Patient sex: M
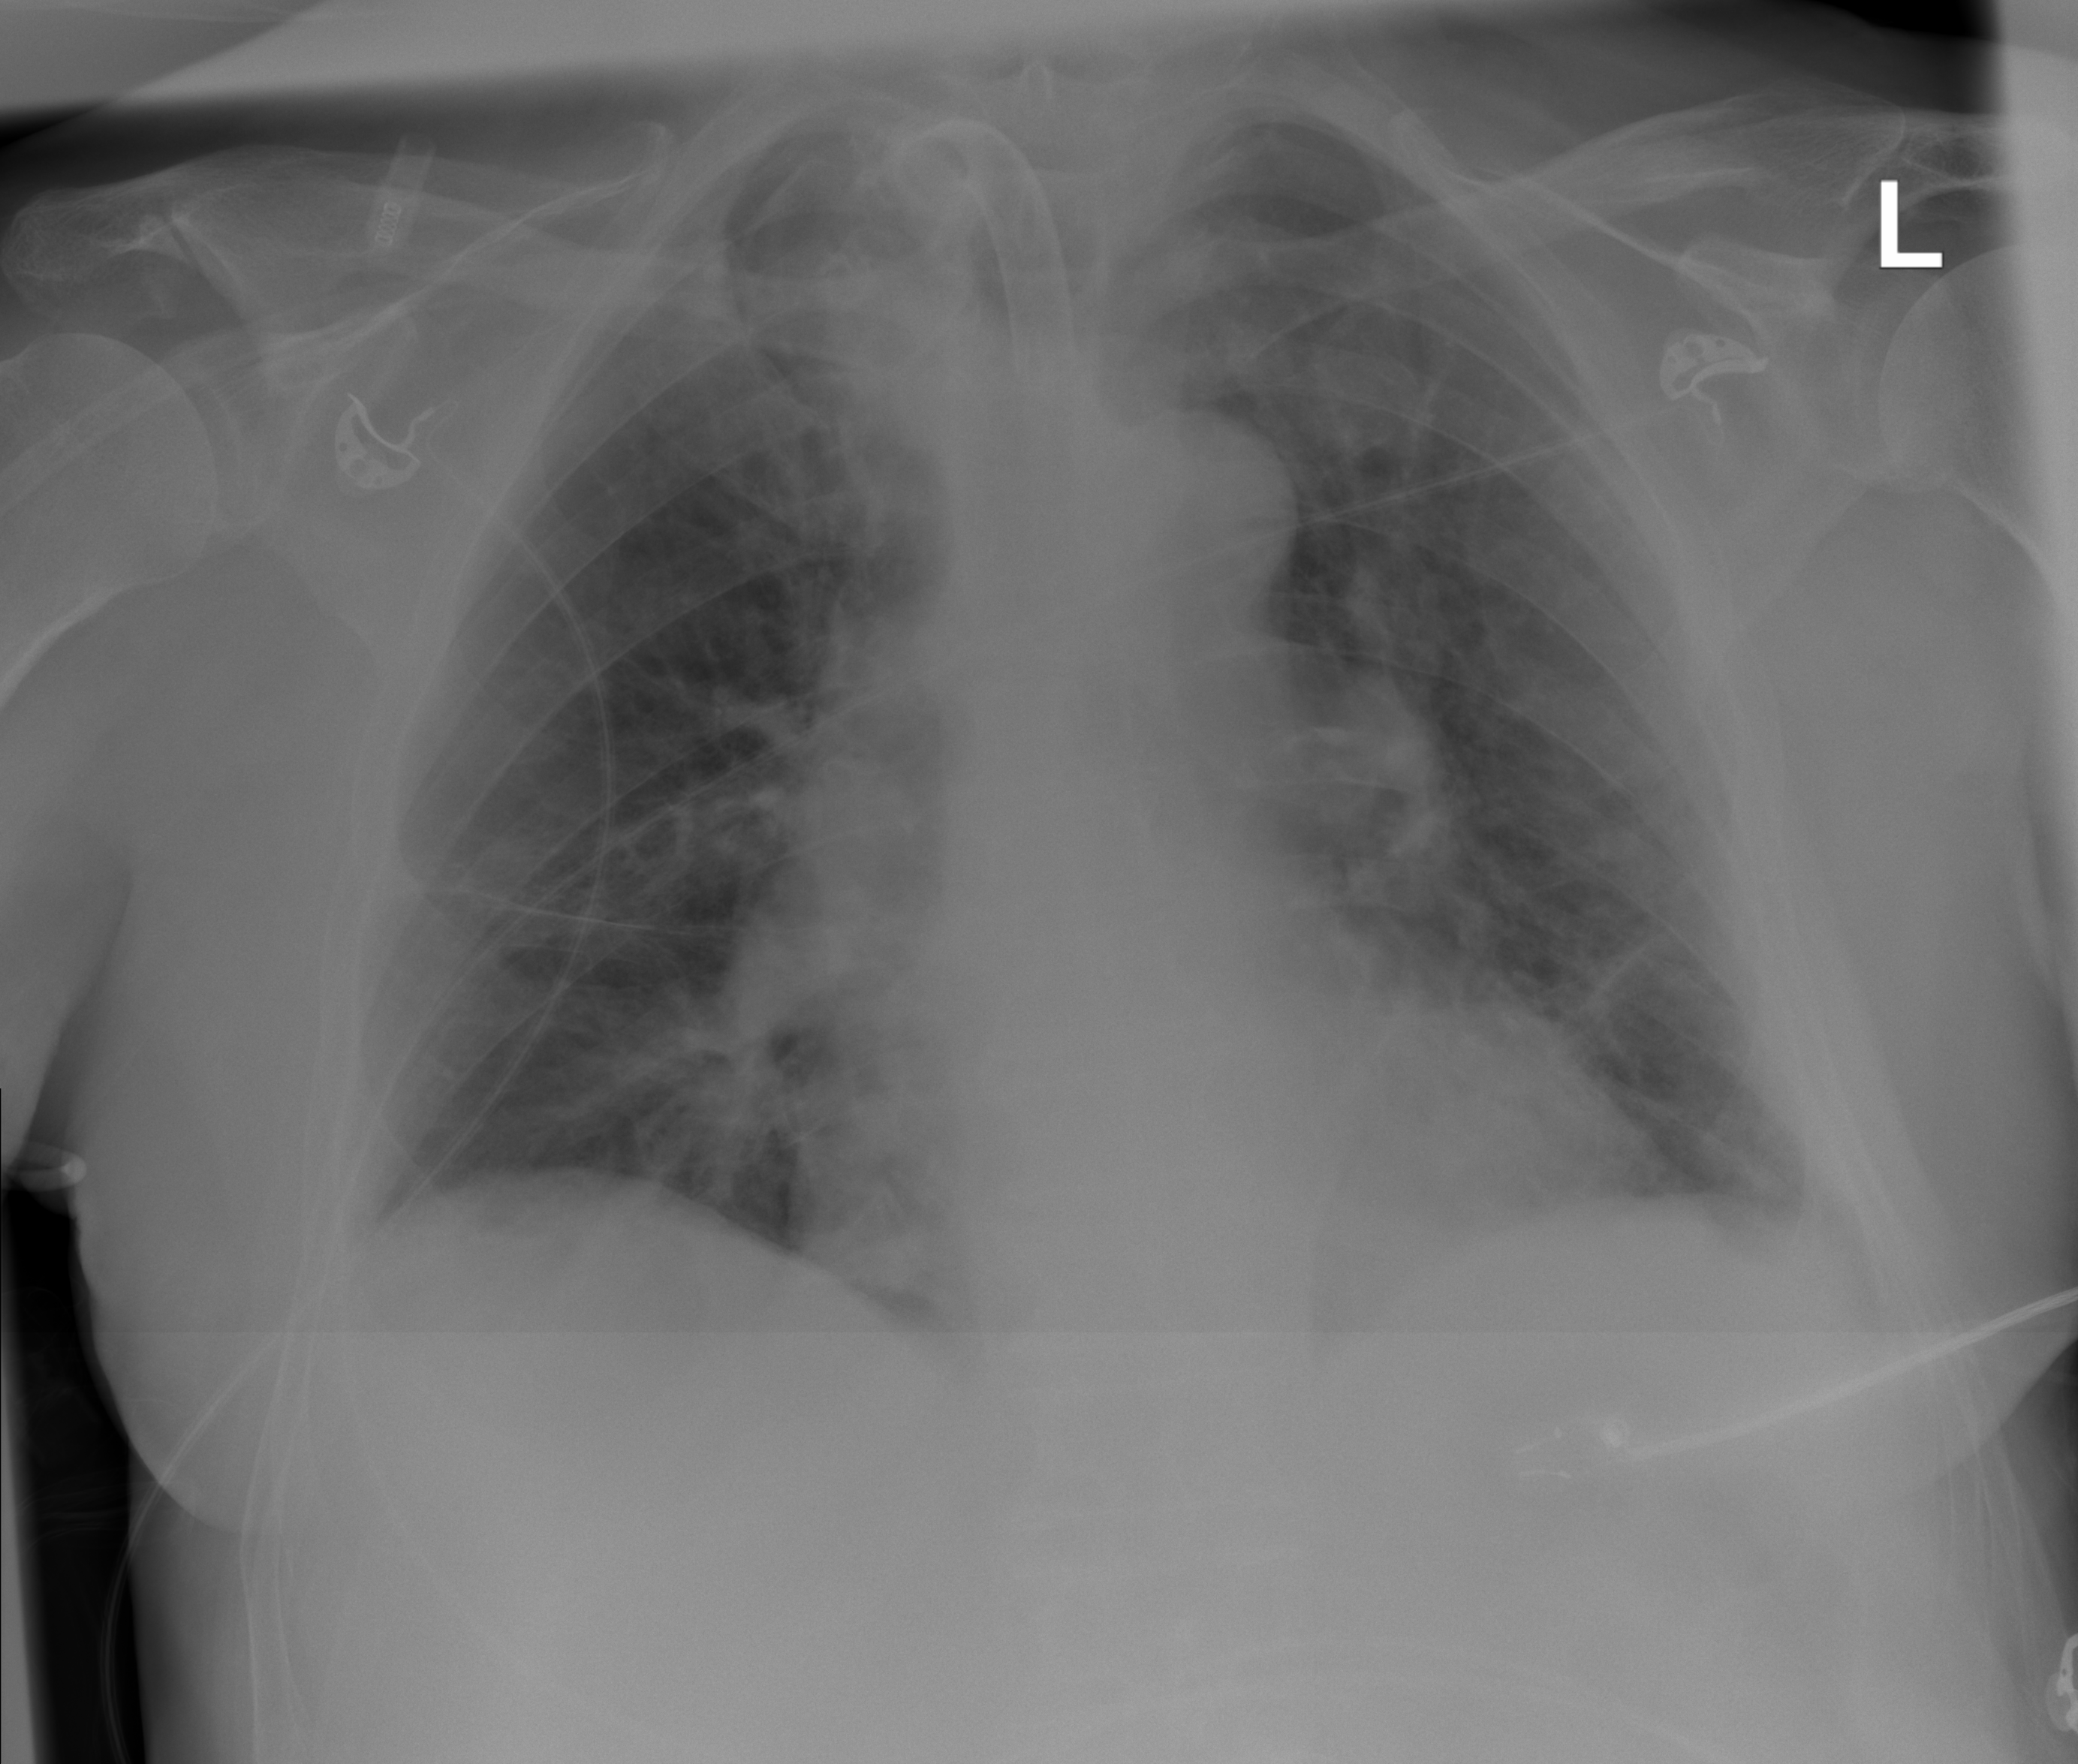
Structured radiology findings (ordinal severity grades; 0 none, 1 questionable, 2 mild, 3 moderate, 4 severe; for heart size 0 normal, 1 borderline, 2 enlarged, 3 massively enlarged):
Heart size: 2
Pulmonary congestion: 2
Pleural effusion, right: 0
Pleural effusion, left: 0
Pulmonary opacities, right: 2
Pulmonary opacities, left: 0
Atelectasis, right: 2
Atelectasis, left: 2